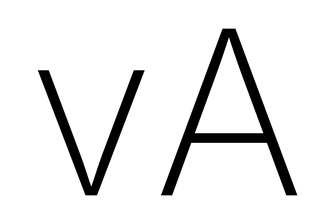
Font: Inter_ExtraLight